Question: I have an object with the following data:
'''
{
"ItemID": "<PHONE>",
"ConsignmentID": "<PHONE>",
"CountryCreateDate": "24/05/2013 3:20:02 a.m.",
"Reference": "<PHONE>",
"Packaging": "0",
"Weight": "0",
"WeightCubic": "0",
"Length": "0",
"Width": "0",
"Height": "0",
"seqNumber": "0",
"DatePrinted": "",
"ad_Excess": "0",
"Price_Cost": "",
"Price_Other": "",
"Price_OtherTypeID": "",
"FailedReason": "xxxxxxxxxxxxxxxxxxxxxxxxxxxxxxxxxxxxxxxxxxxxxxxxxxxxxxxxxxxxxxxxxxxxxxxxxxxxxxxxxxxxxxxxxxxxxxxxxx",
"packedInCustomID": "",
"UpdateDateUTC": "6/06/2013 9:55:05 p.m.",
"PrintedByCustomerUserID": ""
}
'''
This is inserted directly into a SQL Server CE database using 'ExecuteNonQuery', nothing is wrong with that or the way its being inserted and has been tested and used a lot.
When inserting this data into a table with the following schema I get the error:
> There was a syntax error while converting from one data type to another. [ Expression = ]

I've looked over and over the data and there seems to be nothing out of place. Should I be converting the dates or something? Everything is being inserted as type 'NVarChar' as they are all strings.
The date format is also in the format 'd/MM/yyyy h:mm:ss tt'
The insert query I use is:
'''
INSERT INTO example
(
ItemID,
ConsignmentID,
CountryCreateDate,
Reference,
Packaging,
Weight,
WeightCubic,
Length,
Width,
Height,
seqNumber,
DatePrinted,
ad_Excess,
Price_Cost,
Price_Other,
Price_OtherTypeID,
FailedReason,
PackedInCustomID,
UpdateDateUTC,
PrintedByCustomerUserID
) VALUES (
@ItemID,
@ConsignmentID,
@CountryCreateDate,
@Reference,
@Packaging,
@Weight,
@WeightCubic,
@Length,
@Width,
@Height,
@seqNumber,
@DatePrinted,
@ad_Excess,
@Price_Cost,
@Price_Other,
@Price_OtherTypeID,
@FailedReason,
@PackedInCustomID,
@UpdateDateUTC,
@PrintedByCustomerUserID
)
'''
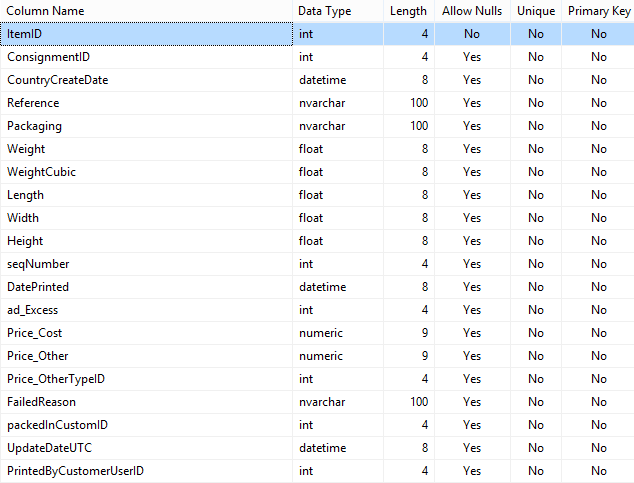
Answer: You need to change date format:
try 20130524 instead of 24/05/2013
SQL server considers the format your date is in to be ambiguous, because some countries do DD/MM and others do MM/DD, accepted formats are listed here: <URL>.
I typically go with 'YYYYMMDD', but dashes are fine in there.
Edit: Additionally, the NUMERIC data type cannot accept a blank string. You'll have to choose a different data type for Price_Cost and Price_Other fields or feed them a '0' instead of empty string ''.